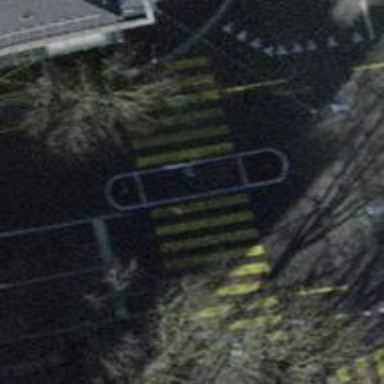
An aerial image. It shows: Tertiary road with asphalt surface. It has separate sidewalks on both sides and dedicated cycle lanes on both sides as well.